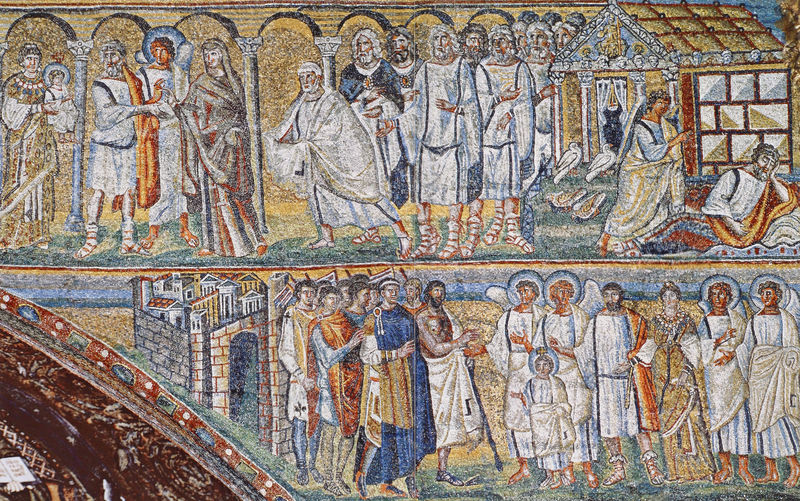
Titel: Mosaik in Apsis und Triumphbogen von Santa Maria Maggiore
Künstler: Jacopo Torriti
Standort: Rom, S. Maria Maggiore (EU - I - Latium)
Schlagwörter: berg, blau, flügel, himmel, mann, weiß, grün, menschen, stadt, frau, männer, schmuck, säule, säulen, dach, haus, rot, rahmen, häuser, vögel, kirche, gold, stehend, kind, engel, bogen, mauer, figuren, soldaten, ornamente, sandalen, junge, burg, tauben, mosaik, kapitell, heiligenschein, christus, jesus, priester, stadtmauer, heiliger, tempel, königin, heilige, fresko, zeilen, maria, jerusalem, szenen, triumphbogen, gibel, stadtdarstellung, frühchristlich, ravenna, mosai, frruehchristlich, jeursalem, #ravenna